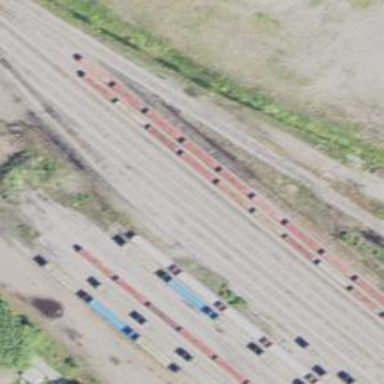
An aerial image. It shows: Railway yard used for servicing trains.